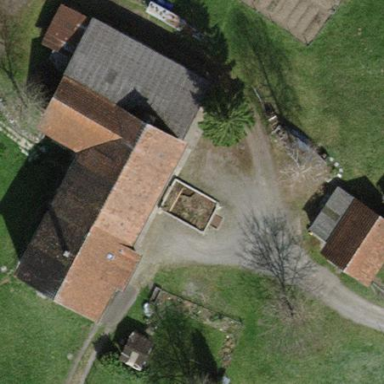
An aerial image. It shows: Farmyard area.